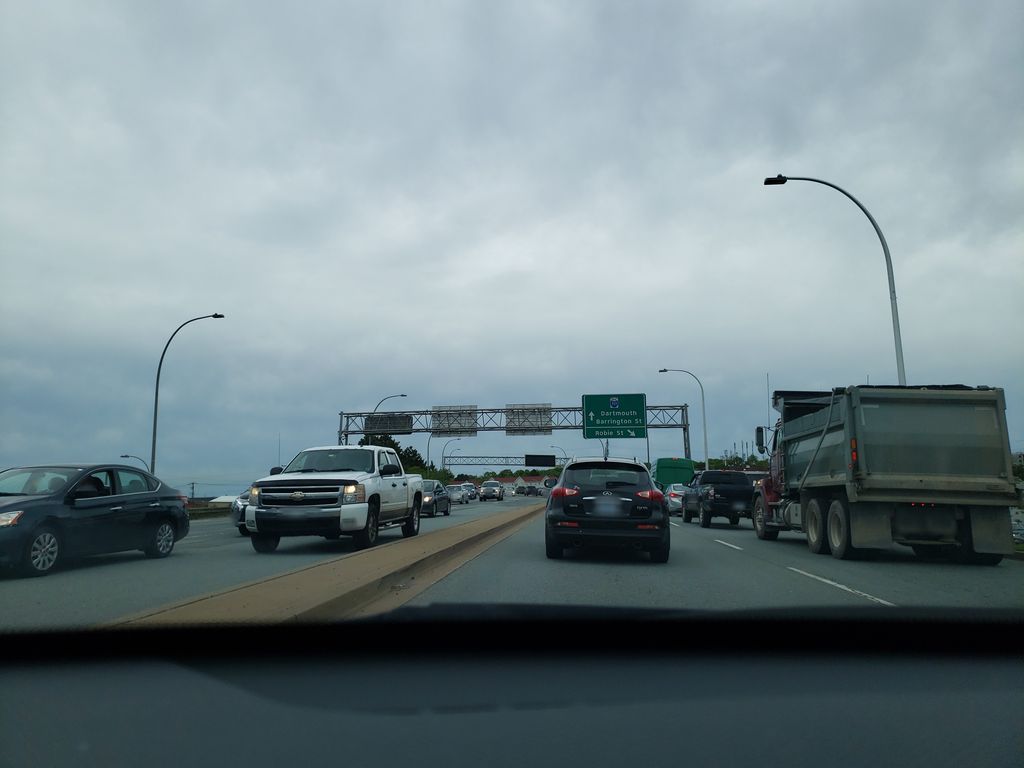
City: halifax